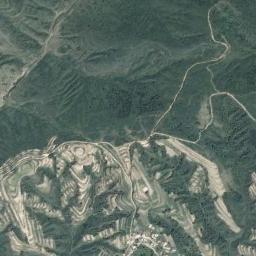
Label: mountain